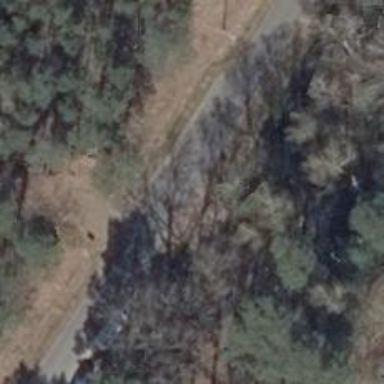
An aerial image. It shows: Unclassified road with asphalt surface.